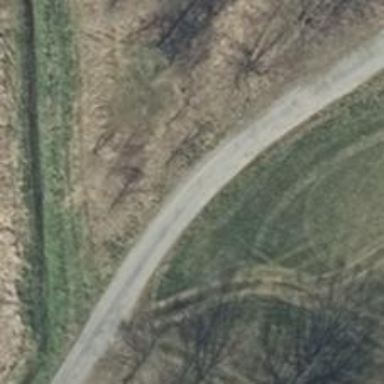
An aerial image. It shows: Residential road with dirt surface. The road has grade1 tracktype.